Question: I'm trying to justify / distribute my 'LI's in my 'UL', and I have managed to do so in all browsers except IE7. Have a look at <URL>.
I'm using the <URL>, so my usage of ':after' is not the issue. Neither is my usage of 'inherit'.
An image detailing the issue (take note that the words differ in the JSFiddle and the screencap below):

I've been cracking my head for hours. Could anyone nudge me in the right direction please? Thank you! :)
P.S. It isn't exactly pretty yet, but the colours are just to clarify, should you question my taste :)
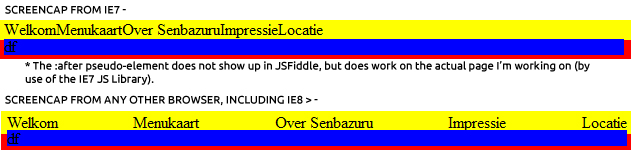
Answer: Yay me, I found the answer.
I removed 'display:inline-block, zoom:1, *display:inline' from the 'UL.justify' (effectively making it a 'display:block'), and added '-ms-text-justify:distribute-all-lines; text-justify:distribute-all-lines'. I added 'text-align: left' to the 'LI's, et voila, it is working well in .
Should you want to use ':after' in IE7, I would recommend the <URL>, you can use a conditional comment targeted on 'lt IE8' to display '<div class="justifyAfter"></div>'.
Hope this is of use to anyone :)
Here's the code:
'''
/* Navigation */
nav li {
display: -moz-inline-stack; display: inline-block; zoom: 1; *display: inline;
text-align: left;
}
.justify {
text-align: justify; -ms-text-justify: distribute-all-lines; text-justify: distribute-all-lines;
}
.justify:after, . justifyAfter {
content: "";
display: -moz-inline-stack; display: inline-block; zoom: 1; *display: inline;
width: 100%;
}
'''